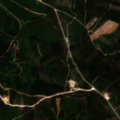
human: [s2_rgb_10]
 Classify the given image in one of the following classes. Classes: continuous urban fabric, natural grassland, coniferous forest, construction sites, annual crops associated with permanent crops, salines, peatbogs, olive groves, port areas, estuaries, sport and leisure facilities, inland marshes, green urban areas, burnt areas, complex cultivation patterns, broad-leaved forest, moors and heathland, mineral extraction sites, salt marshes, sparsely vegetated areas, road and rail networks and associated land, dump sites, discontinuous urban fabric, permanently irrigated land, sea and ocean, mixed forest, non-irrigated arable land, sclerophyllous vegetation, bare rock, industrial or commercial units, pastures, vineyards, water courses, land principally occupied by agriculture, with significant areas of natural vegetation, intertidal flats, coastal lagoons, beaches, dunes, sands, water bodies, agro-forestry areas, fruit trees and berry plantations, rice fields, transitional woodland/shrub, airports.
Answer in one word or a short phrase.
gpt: broad-leaved forest, mixed forest, transitional woodland/shrub